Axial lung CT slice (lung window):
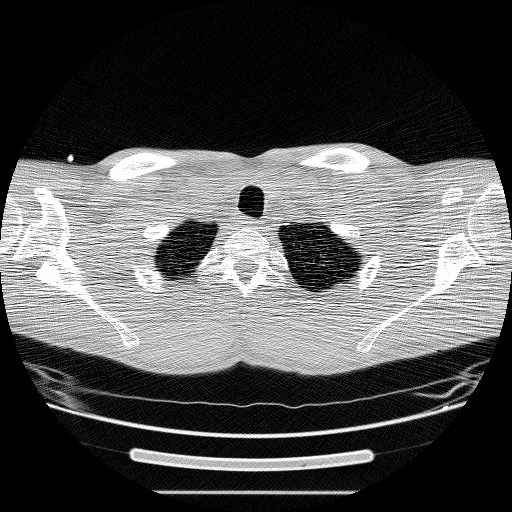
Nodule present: no